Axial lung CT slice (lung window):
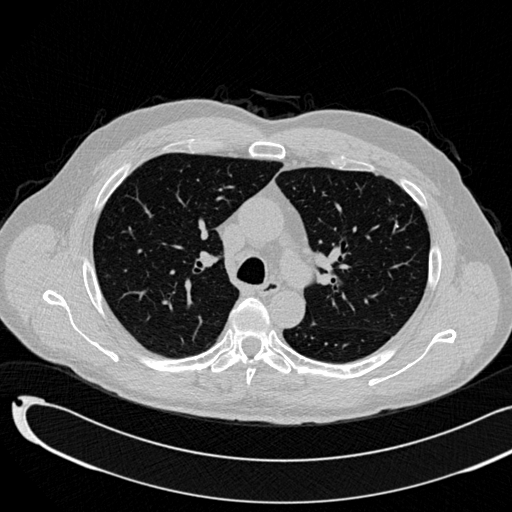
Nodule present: no